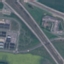
Land use / land cover class: Highway